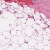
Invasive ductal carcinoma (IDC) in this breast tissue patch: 0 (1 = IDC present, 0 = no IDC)